Field crop: maize
Growth stage: 2
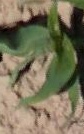
Species: maize